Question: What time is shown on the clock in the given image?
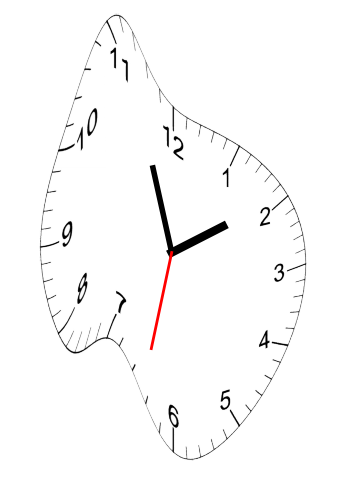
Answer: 01:56:32